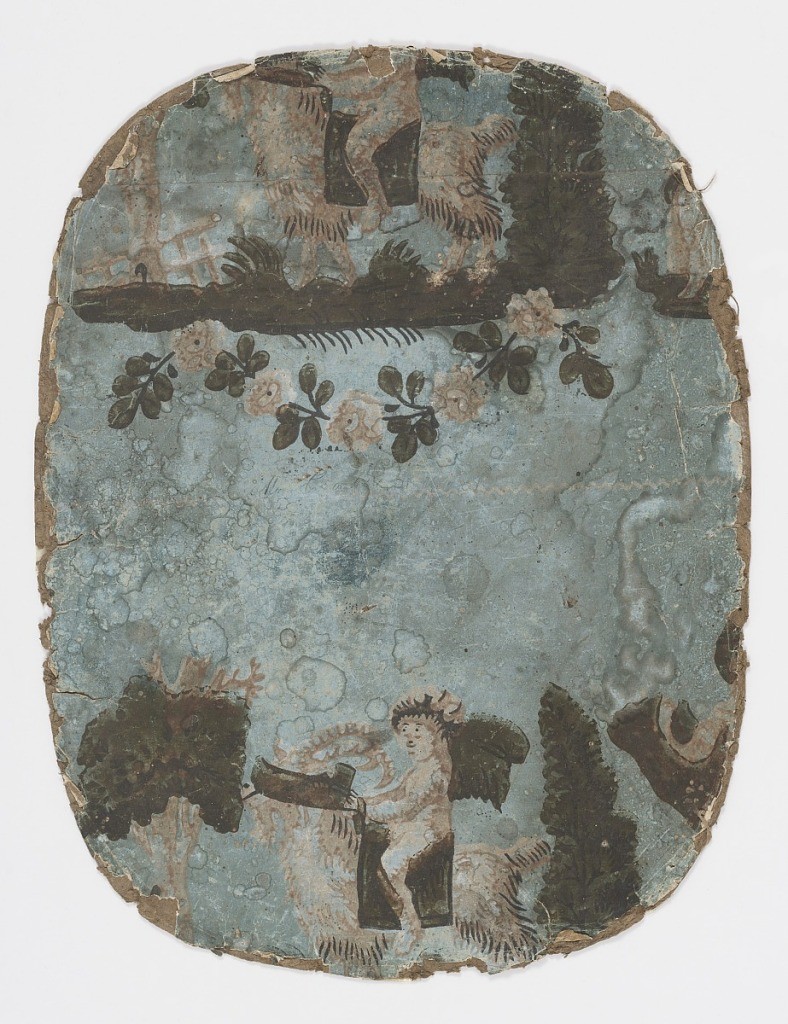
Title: Bandbox cover fragment
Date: ca. 1830
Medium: Block-printed on handmade paper, pasteboard support
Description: c) Two portions of same design, depicting infant Bacchus, with garland on his head and riding a goat.